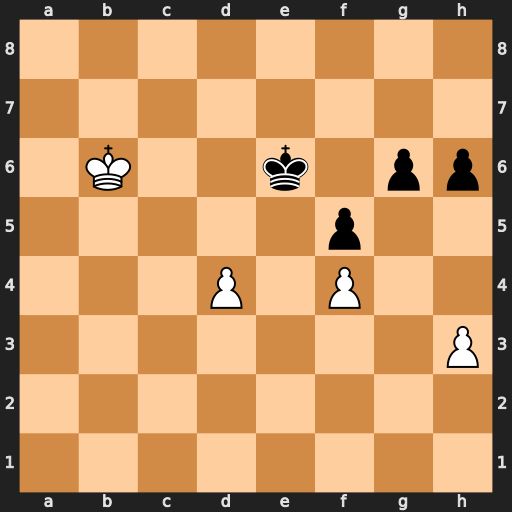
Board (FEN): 8/8/1K2k1pp/5p2/3P1P2/7P/8/8
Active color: w
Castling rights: -
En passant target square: -
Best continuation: Kc6 Kf7 d5